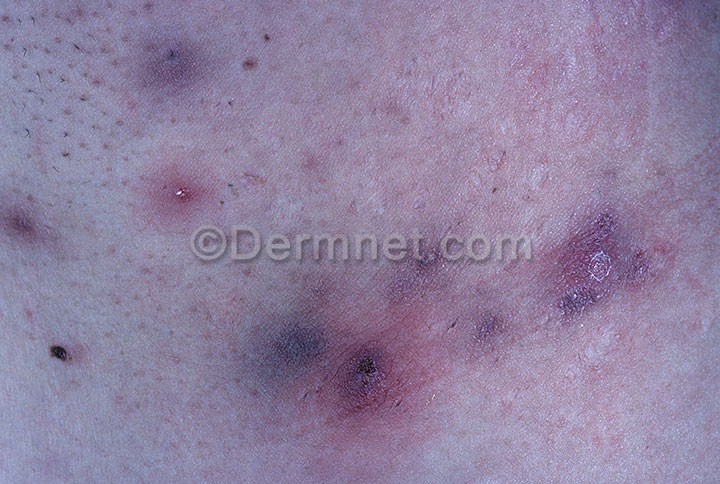
Disease: Acne and Rosacea Photos